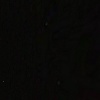
Label: space